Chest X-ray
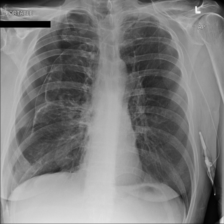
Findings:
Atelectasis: negative
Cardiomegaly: negative
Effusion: negative
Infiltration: positive
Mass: negative
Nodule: negative
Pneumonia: negative
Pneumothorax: positive
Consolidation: negative
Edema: negative
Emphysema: negative
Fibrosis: negative
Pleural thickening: negative
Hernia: negative